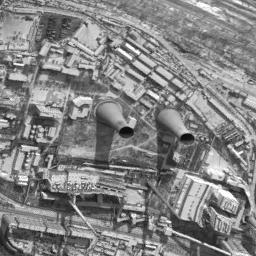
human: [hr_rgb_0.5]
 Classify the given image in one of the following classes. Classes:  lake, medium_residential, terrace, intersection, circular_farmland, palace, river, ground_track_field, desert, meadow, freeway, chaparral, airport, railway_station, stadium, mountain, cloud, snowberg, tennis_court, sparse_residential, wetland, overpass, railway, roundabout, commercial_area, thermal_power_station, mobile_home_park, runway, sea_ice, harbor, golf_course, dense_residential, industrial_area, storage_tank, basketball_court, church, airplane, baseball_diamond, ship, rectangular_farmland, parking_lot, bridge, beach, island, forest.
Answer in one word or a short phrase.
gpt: thermal_power_station